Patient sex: M
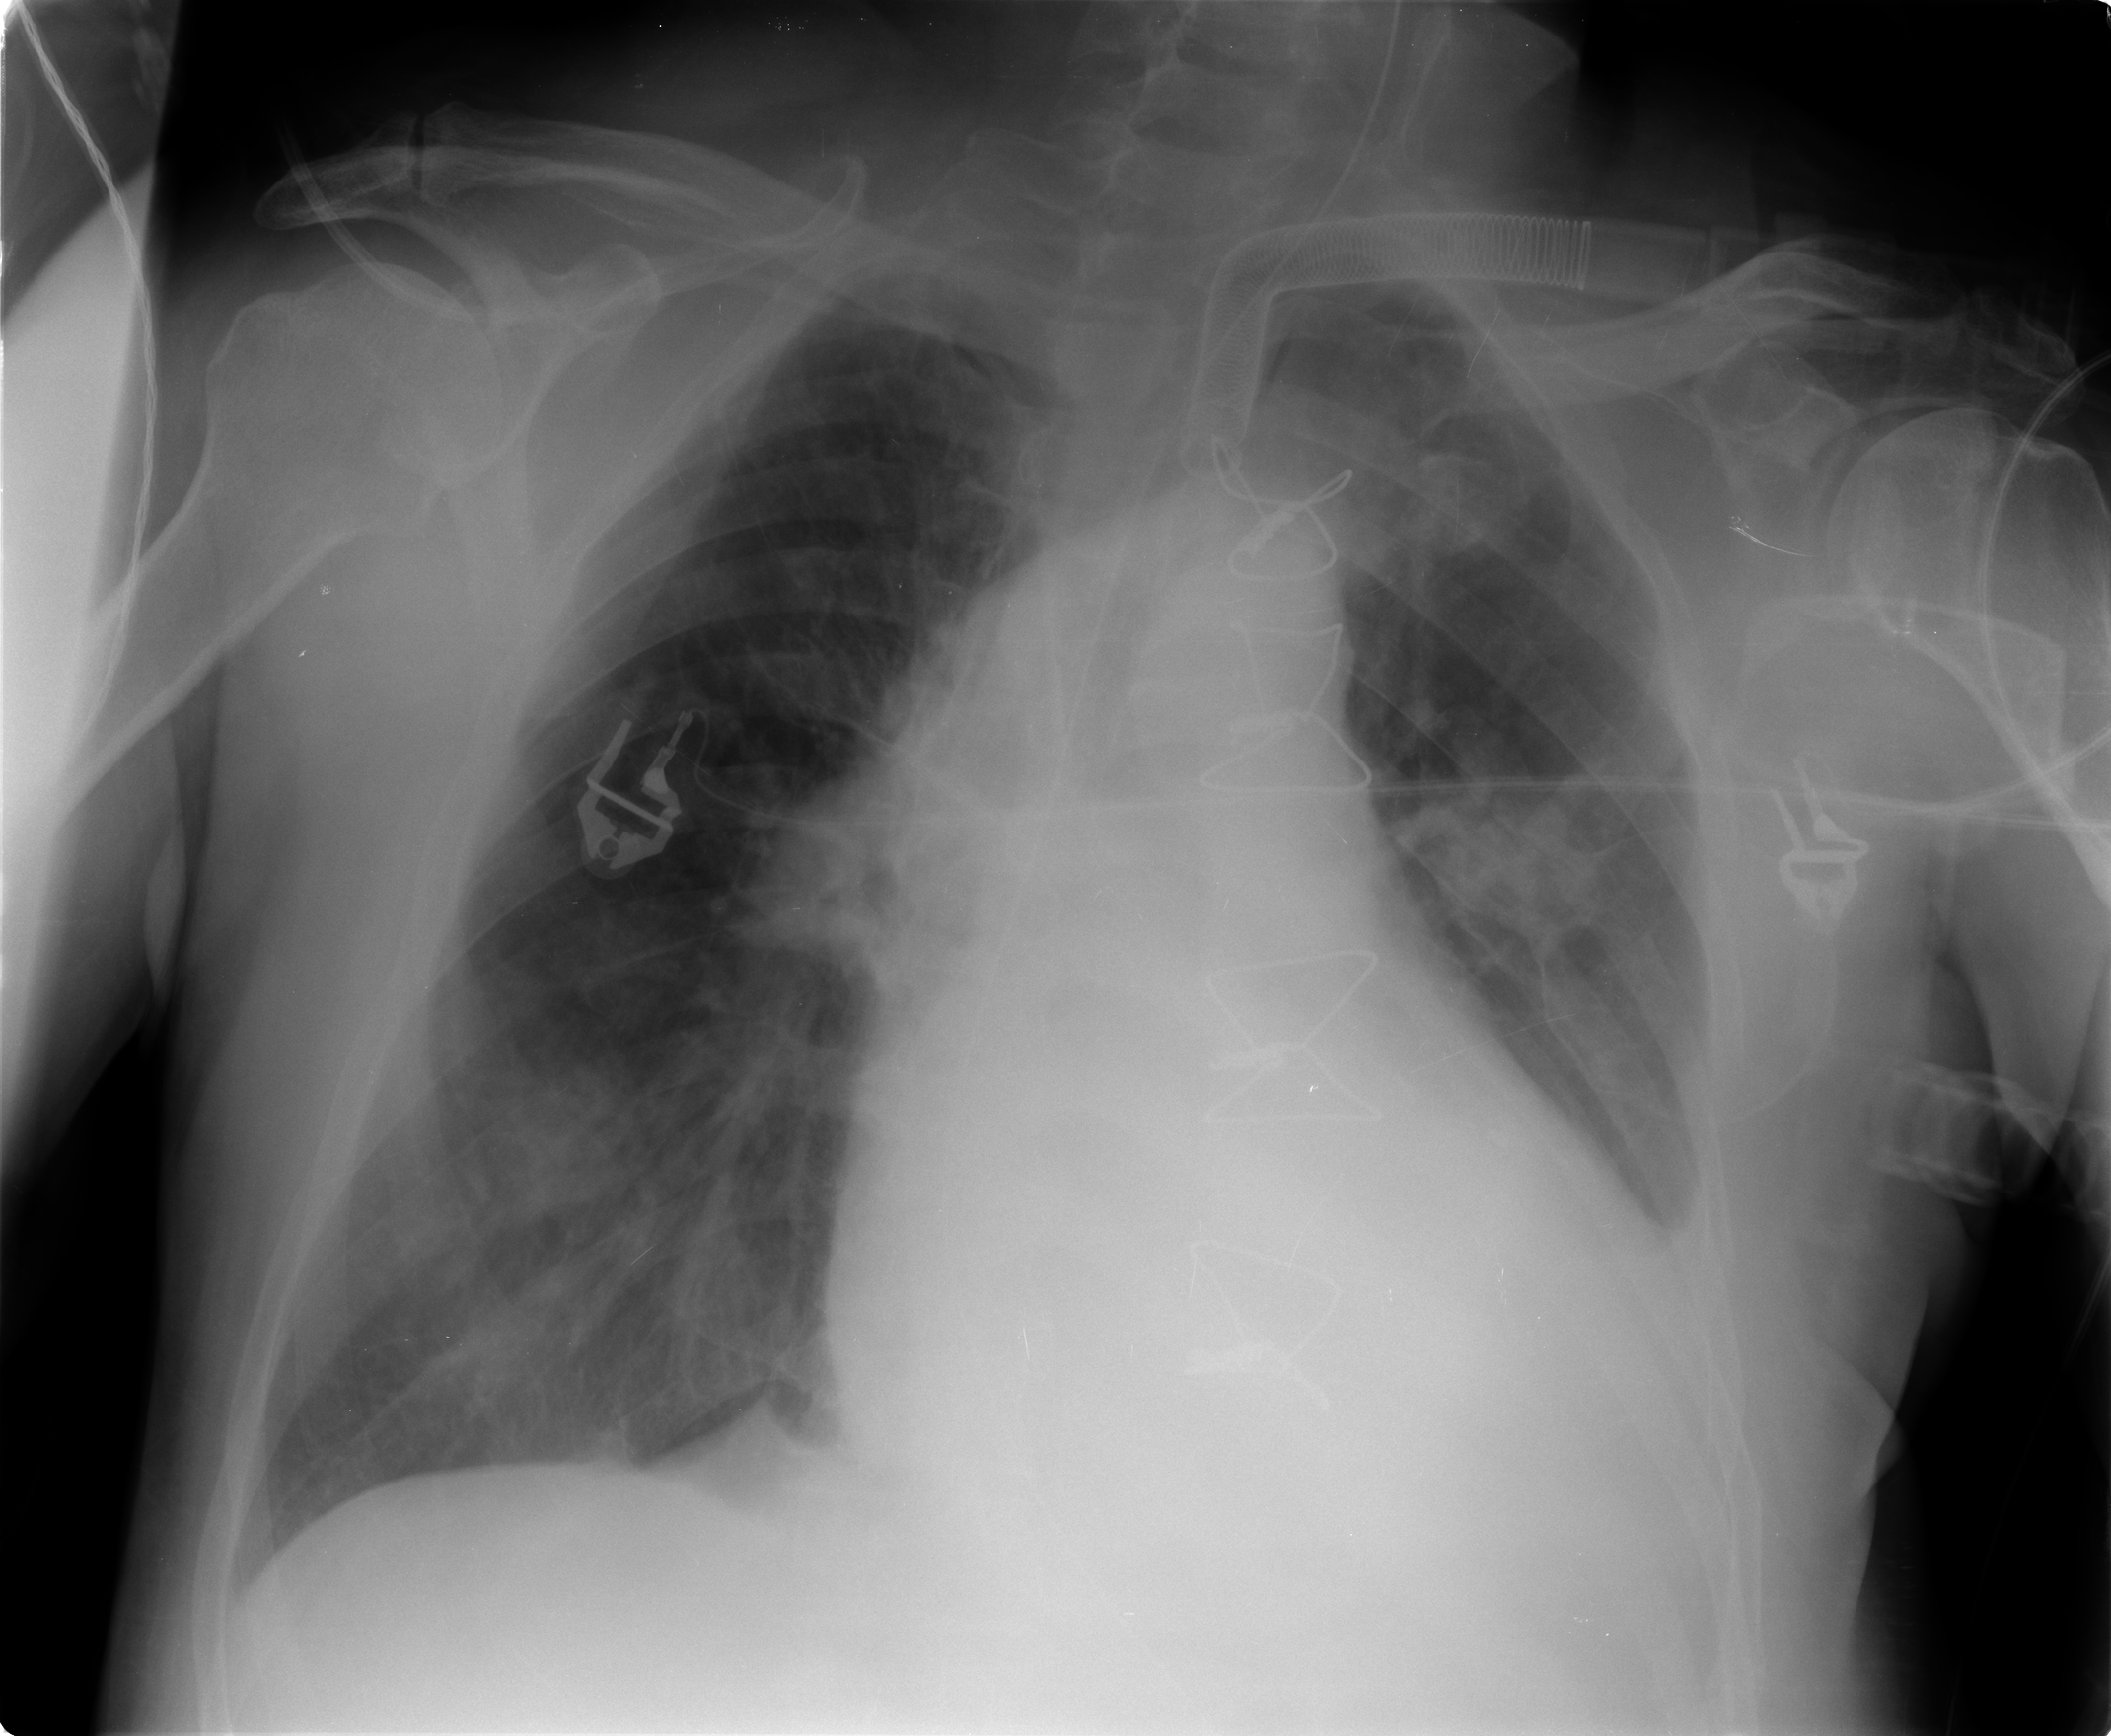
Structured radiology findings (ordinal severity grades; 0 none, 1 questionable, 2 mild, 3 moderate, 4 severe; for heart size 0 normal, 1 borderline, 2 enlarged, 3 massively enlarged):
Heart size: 2
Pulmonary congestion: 2
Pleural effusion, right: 0
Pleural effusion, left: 2
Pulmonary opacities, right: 2
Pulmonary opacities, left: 2
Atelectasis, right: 2
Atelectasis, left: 2